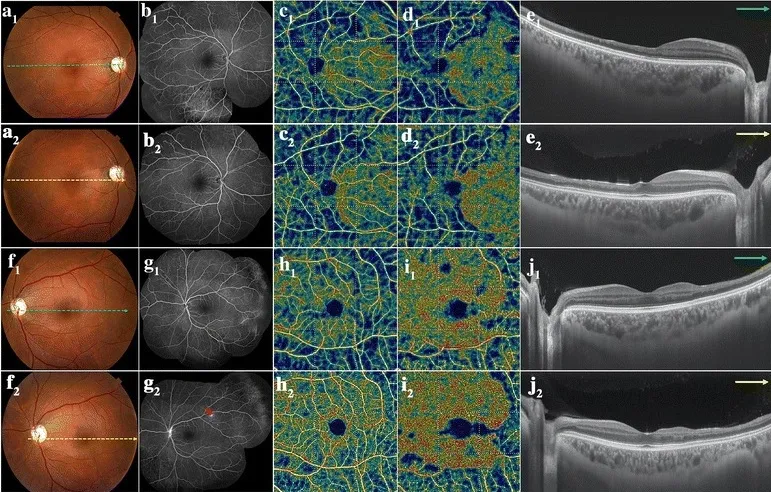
A1, b1, c1, d1, e1 Color fundus photograph (a1) of the right eye showed a superior temporal arteriolar narrowing within macular area. Fluorescein angiography (FA) (b1) depicted a branch retinal arterial occlusion (BRAO) in the superior temporal macula of the right eye. Optical coherence tomography angiography (OCTA) perfusion map 6 x 6 mm of superficial and deep capillary plexuses (c1, d1) of the right eye revealed temporal parafoveal hypoperfusion. B-scan OCT (e1) of the right eye showed thinning of the inner retina temporal to the fovea, f1, g1, h1, i1, j1 color fundus photograph (f1) of the left eye showed no abnormalities within the macula area. FA (g1) demonstrated non-perfusion associated with leakage in the temporal periphery of the left eye. OCTA perfusion map 6 x 6 mm of superficial and deep capillary plexuses (h1, i1) of the left eye revealed small spots of decreased vascular perfusion within the macular area. Thinning of the inner retina temporal to the fovea was also observed on B-scan OCT in the left eye (j1), a2, b2, c2, d2, e2 at 6-month follow-up, although color fundus photograph (a2) of the right eye did not reveal any change in comparison with the baseline exam, the signs of BRAO disappeared on FA (b2). OCTA perfusion map 6 x 6 mm of superficial and deep capillary plexuses (c2, d2) of the right eye showed an impressive improvement of vascular perfusion in the previous baseline hypoperfused areas, e2 thinning of the inner retina temporal to the fovea of the right eye remained at 6-month follow-up, f2, g2, h2, i2, j2 at 6-month follow-up, the color fundus photograph (f2) of the left eye did not reveal any change in comparison with the baseline exam, and the FA (g2) revealed new vascular staining on the temporal superior vascular arcade (arrow) and maintenance of peripheral vascular leakage. OCTA perfusion map 6 x 6 mm of superficial and deep capillary plexuses (h2, i2) of the left eye showed improvement of previous small hypoperfused areas, j2 thinning of the inner retina temporal to the fovea of the left eye remained at 6-month follow-up.
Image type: ophthalmic_imaging (autofluorescence)